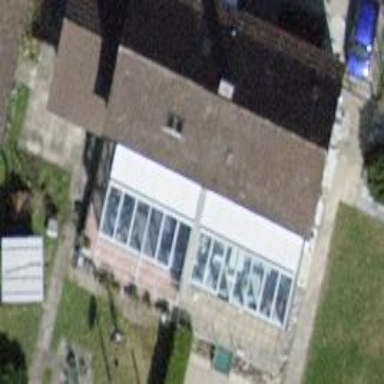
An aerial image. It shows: Building with tile roof.